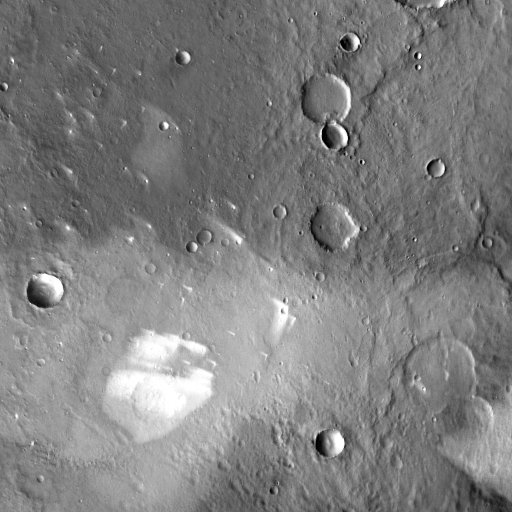
Crater classes present: Background, Other, Buried, Secondary